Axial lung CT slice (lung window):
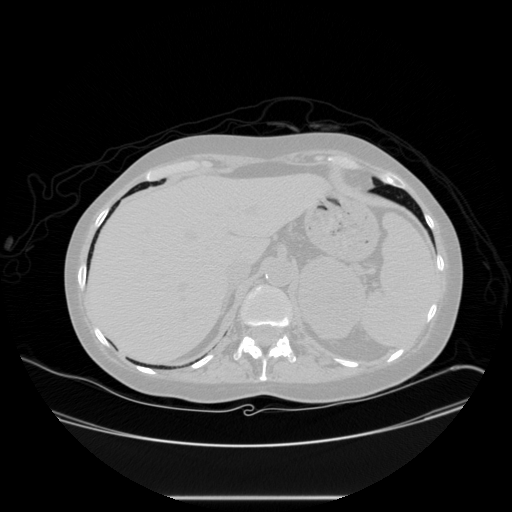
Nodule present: no